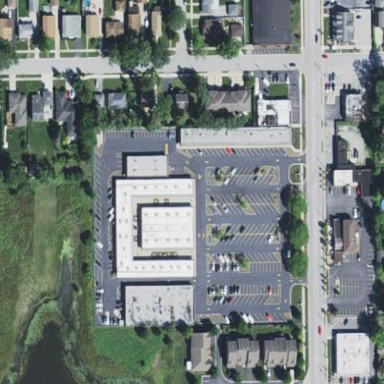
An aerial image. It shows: Retail area.